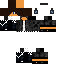
A male human skin with dark skin, wearing brown long hair dressed in a blue hoodie and black pants, featuring a closed mouth.